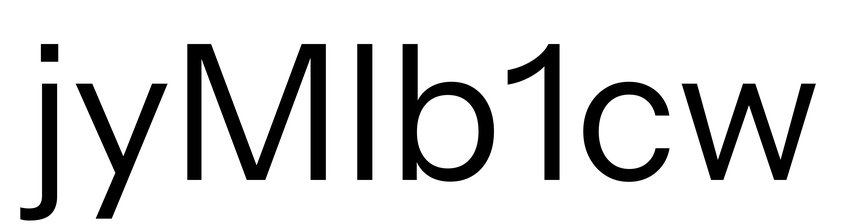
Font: InstrumentSans_Regular